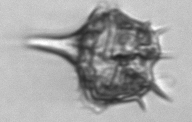
Label: Amylax